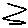
Label: zigzag